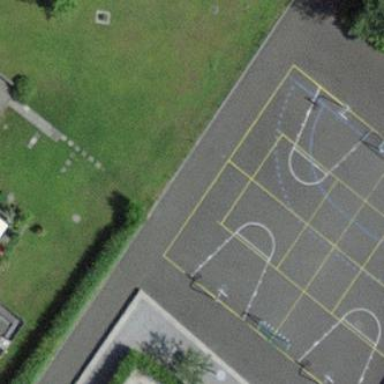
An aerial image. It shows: Multi-sport pitch for leisure activities.